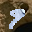
Label: 9